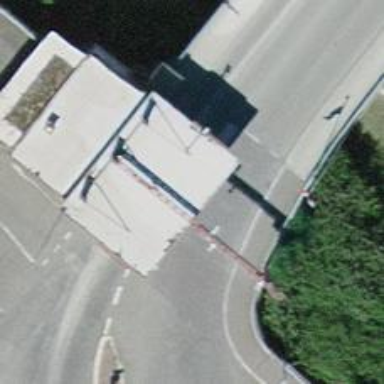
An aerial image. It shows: Border control barrier.